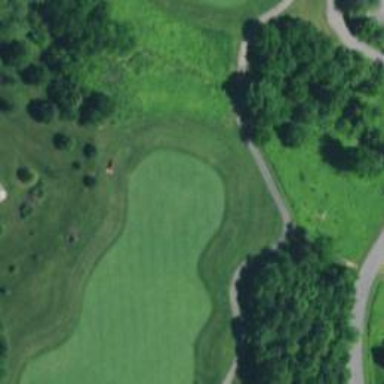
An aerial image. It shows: View of golf hole.